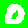
Digit: 0